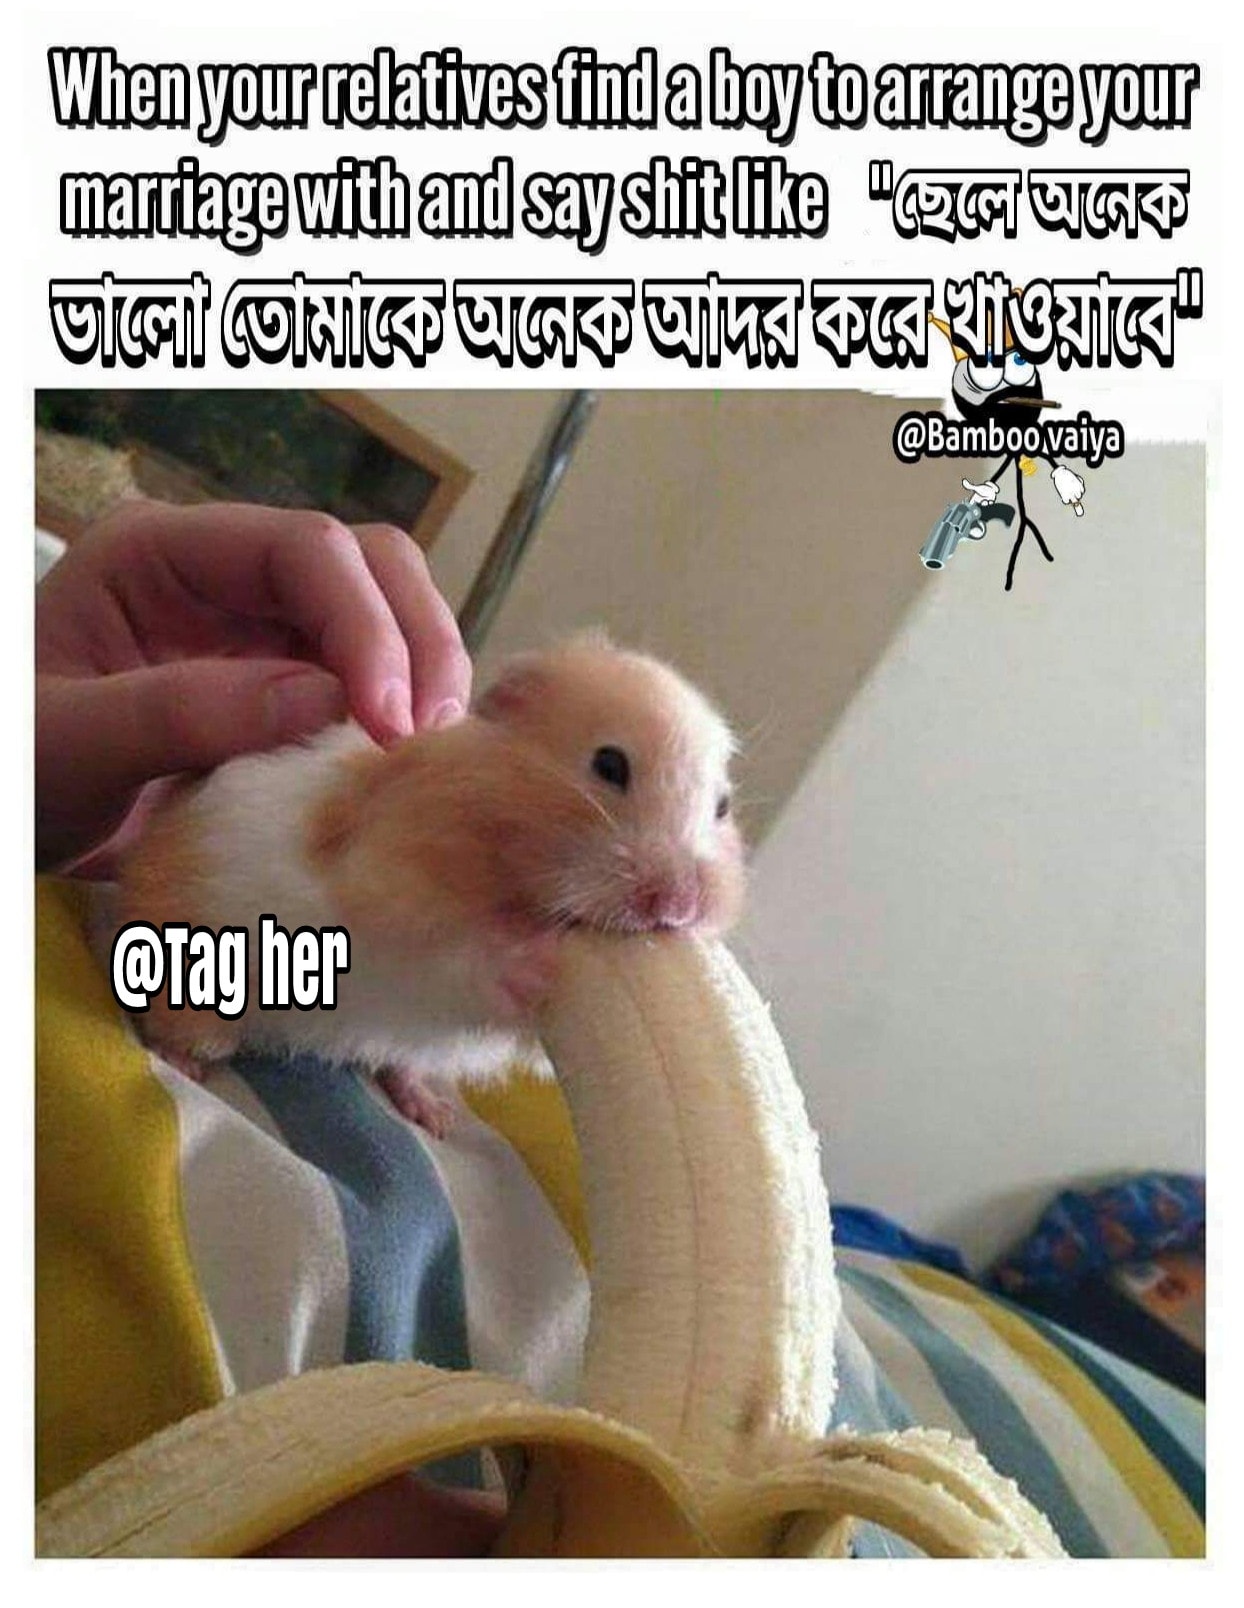
Text: When your relatives find a boy to arrange your marriage with and say shit like "ছেলে অনেক ভালো তোমাকে অনেক আদর করে খাওয়াবে"    @Tag her
Label: Hate
Hate category: Personal Offence
Targeted group: Individual